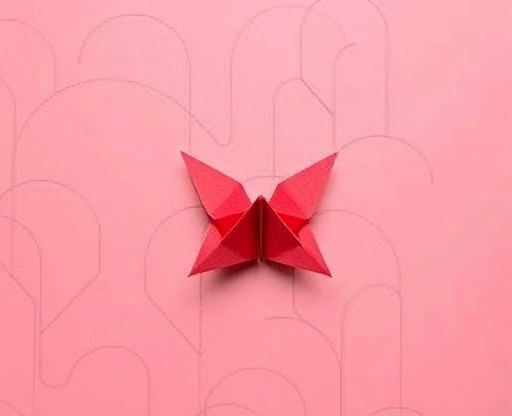
Category: Valentine